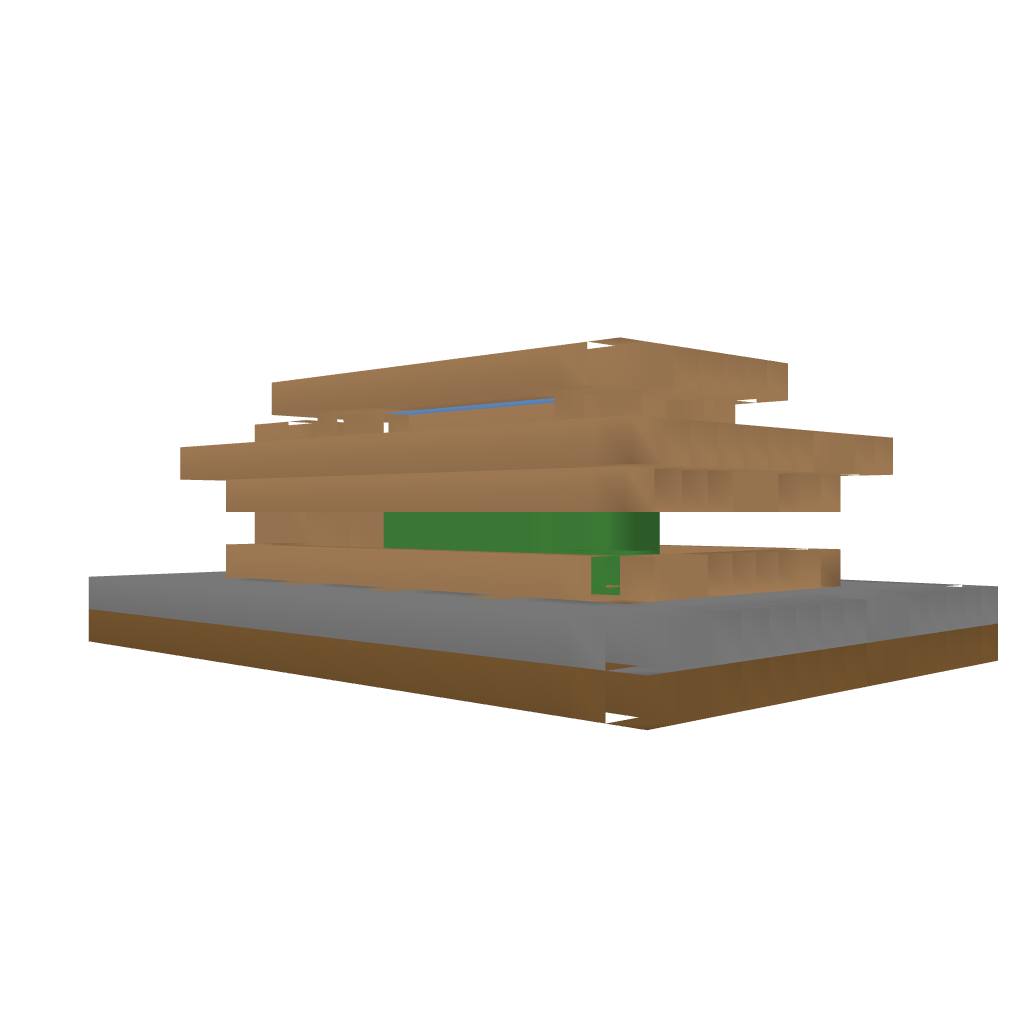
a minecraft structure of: Cococa bean farm bad low quality